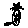
Label: cat